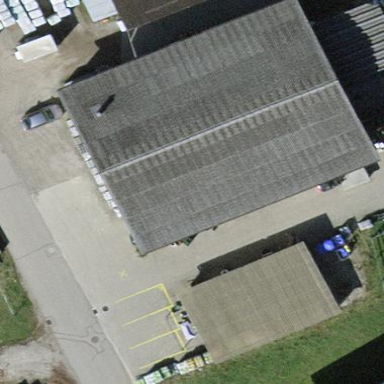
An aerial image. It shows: Industrial building.